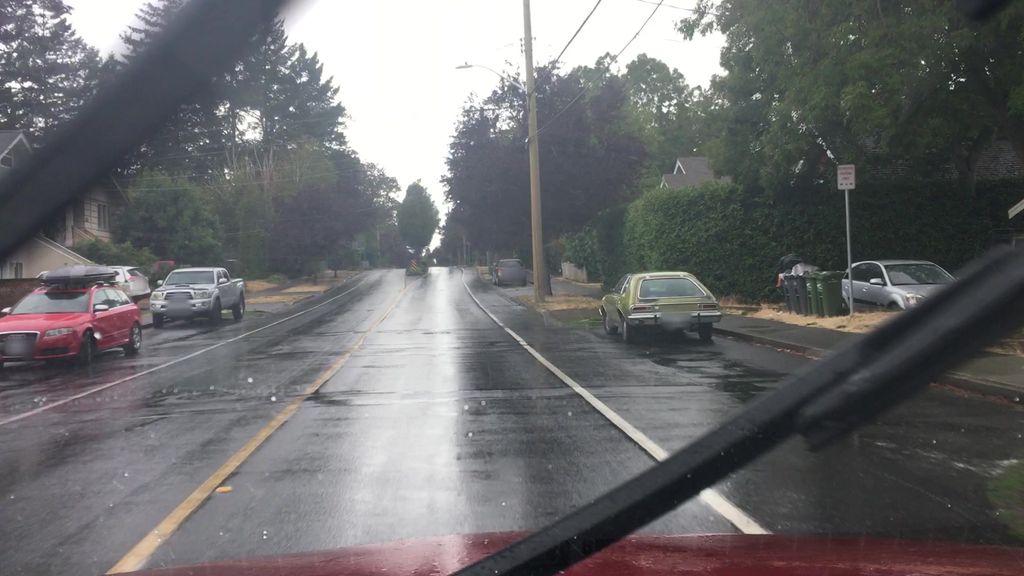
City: victoria